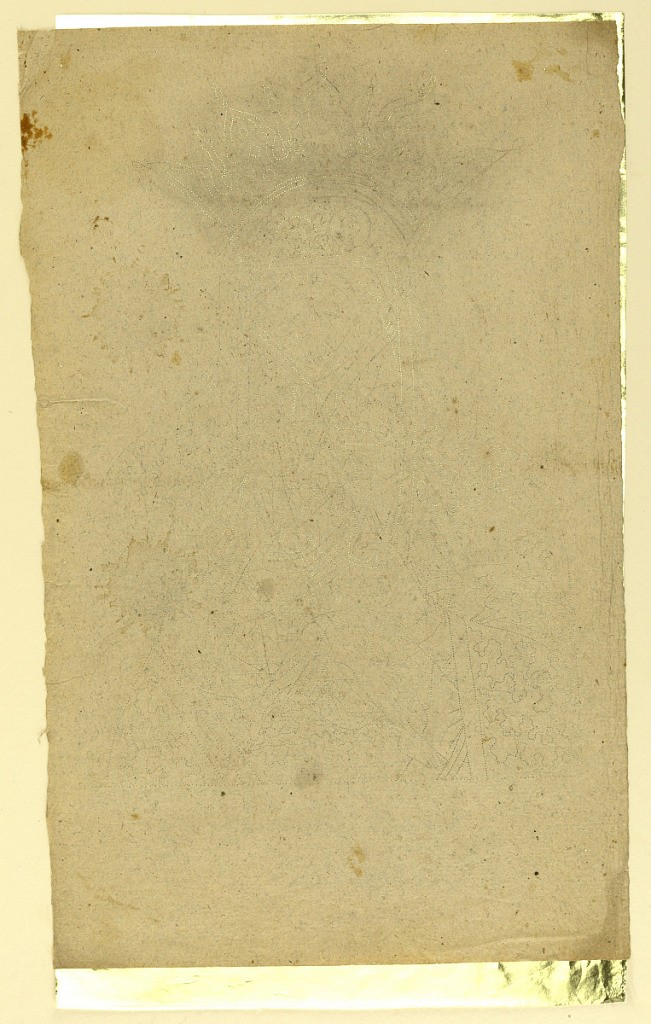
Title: Design for an Icon, Madonna and Child
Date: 18th century
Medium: pin-pricked
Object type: Picture
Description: Vertical rectangle. Obvers: Half-length figure of the Madonna, holding the Child in Her arms. A Glycophilousa type, she raises Her left arm toward the Infant. She wears a brocaded mantle and a crown on her head.